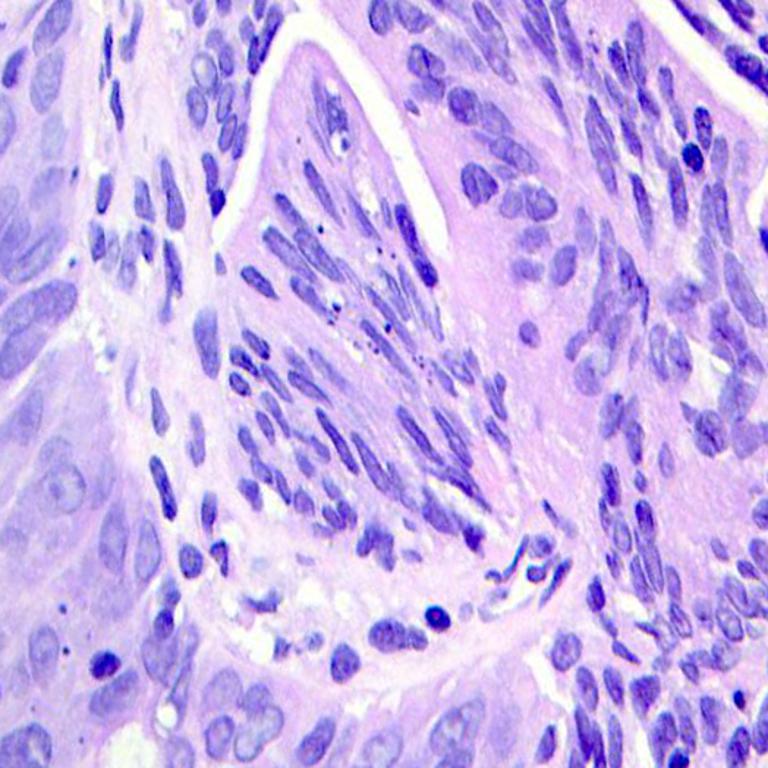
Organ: colon
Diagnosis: adenocarcinomas